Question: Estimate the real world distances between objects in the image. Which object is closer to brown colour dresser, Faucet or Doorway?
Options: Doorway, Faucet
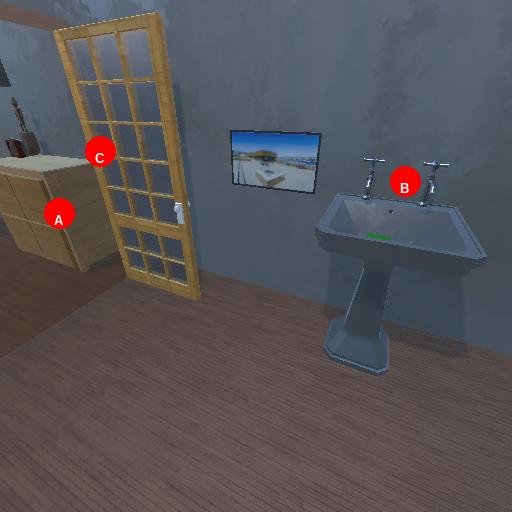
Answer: Doorway